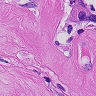
Metastatic tissue present: yes